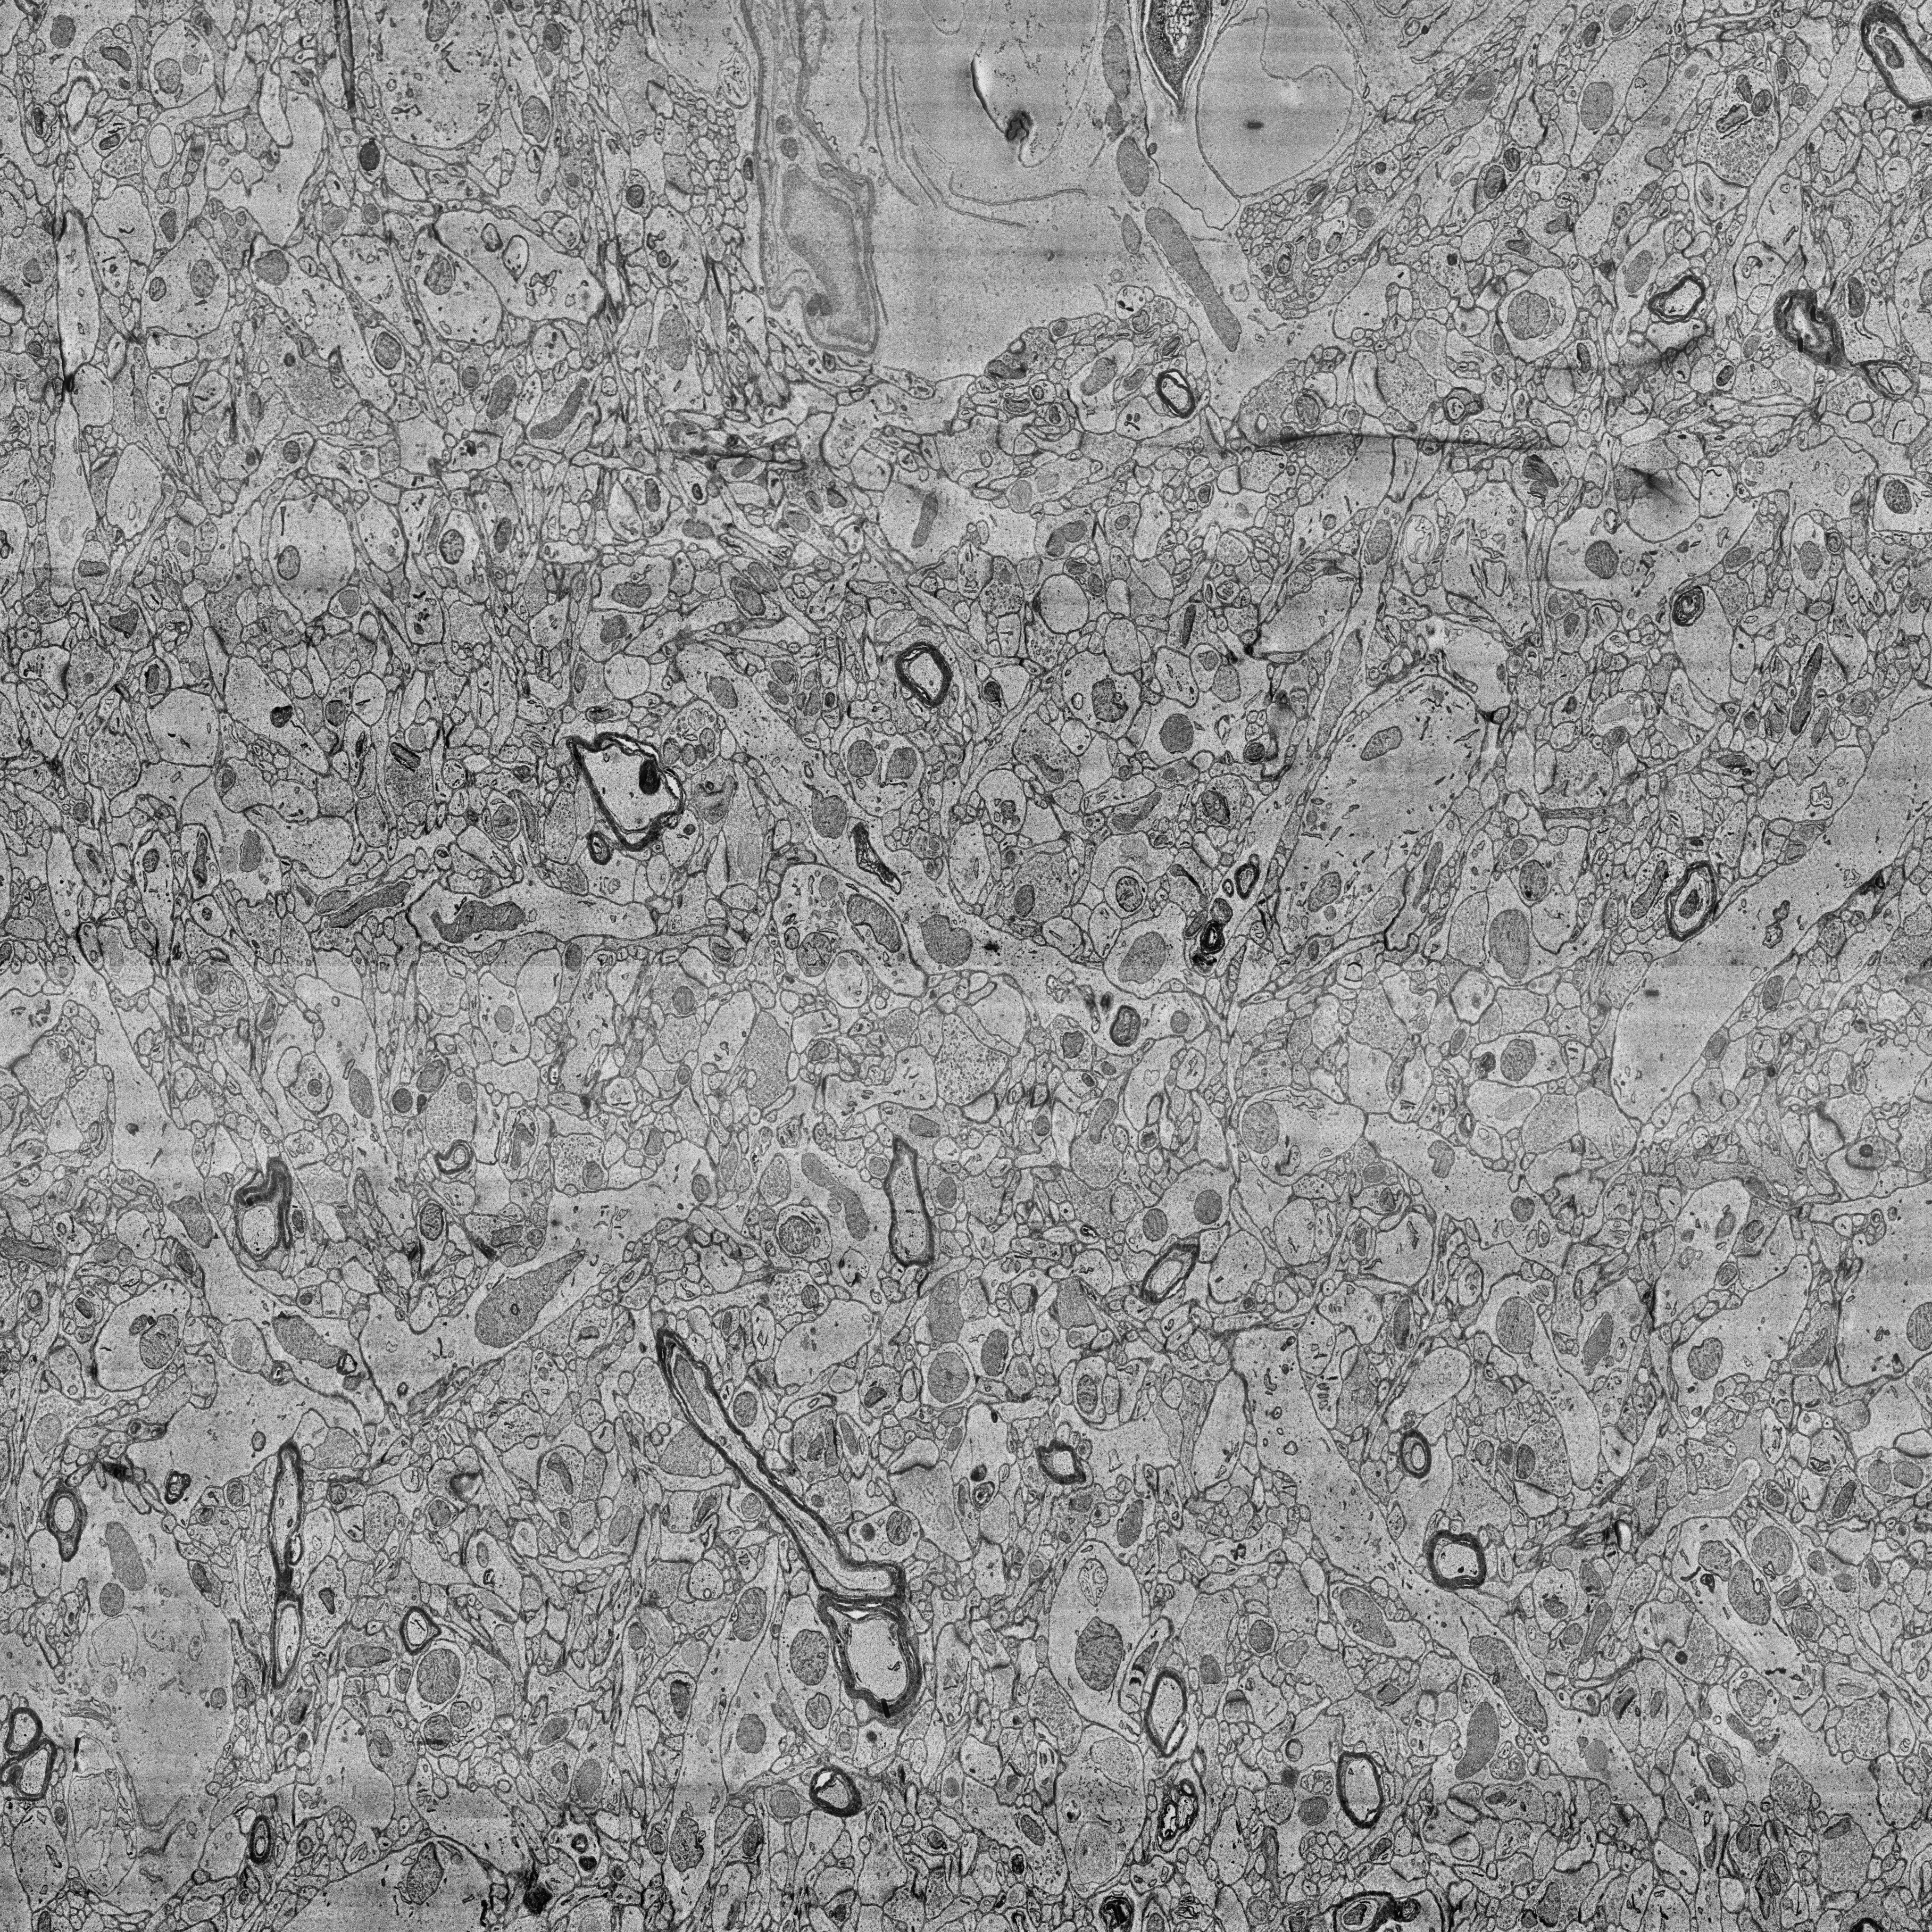
Electron microscopy slice of human cortex tissue
Slice depth (z): 15
Mitochondria instances in slice: 503